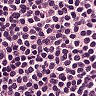
Metastatic tissue present: no